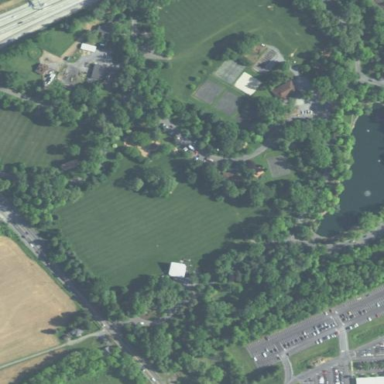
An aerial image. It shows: Park.